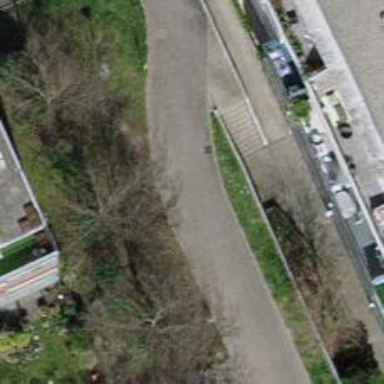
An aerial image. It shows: Asphalt pedestrian road.